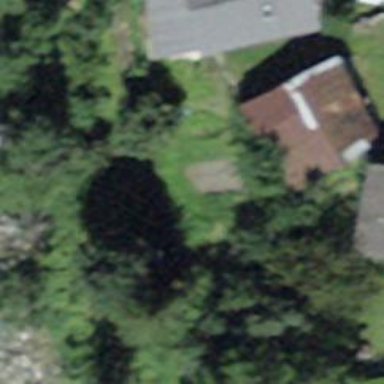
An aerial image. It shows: Simple and straightforward house.